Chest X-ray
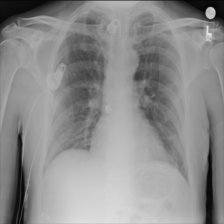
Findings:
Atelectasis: positive
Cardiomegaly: negative
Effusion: negative
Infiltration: negative
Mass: negative
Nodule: negative
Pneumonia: negative
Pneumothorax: negative
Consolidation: negative
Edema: negative
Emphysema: negative
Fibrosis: negative
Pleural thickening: negative
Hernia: negative